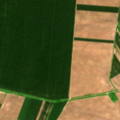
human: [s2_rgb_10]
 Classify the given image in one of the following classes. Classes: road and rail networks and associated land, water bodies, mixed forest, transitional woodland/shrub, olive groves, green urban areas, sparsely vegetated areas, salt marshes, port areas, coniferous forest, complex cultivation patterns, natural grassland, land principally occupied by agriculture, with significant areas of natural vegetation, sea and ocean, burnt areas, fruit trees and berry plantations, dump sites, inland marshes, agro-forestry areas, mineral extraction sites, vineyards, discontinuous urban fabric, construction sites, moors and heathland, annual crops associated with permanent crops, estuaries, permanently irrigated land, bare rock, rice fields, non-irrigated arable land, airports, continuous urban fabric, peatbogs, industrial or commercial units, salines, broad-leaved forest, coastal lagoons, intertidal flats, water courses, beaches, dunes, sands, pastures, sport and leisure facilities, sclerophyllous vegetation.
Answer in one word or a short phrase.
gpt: non-irrigated arable land